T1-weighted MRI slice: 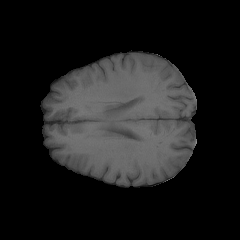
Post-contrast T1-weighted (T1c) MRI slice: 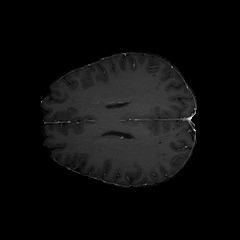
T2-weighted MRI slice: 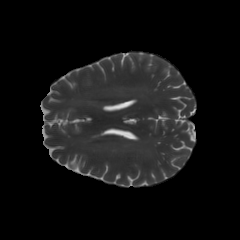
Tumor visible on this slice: no